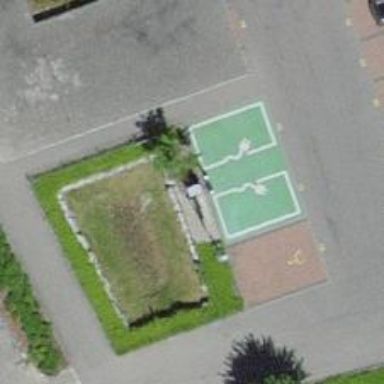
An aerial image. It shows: Charging station.